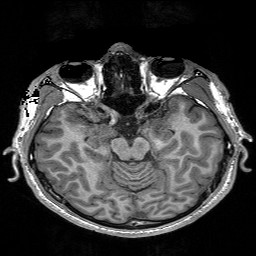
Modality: T1w
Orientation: coronal
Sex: male
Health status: healthy
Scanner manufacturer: siemens
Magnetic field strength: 3 T
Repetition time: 3.2 s